Question: I keep getting this error when I try to build my project which uses reachability (the error only came up after I tried to implement reachability):

I read some other posts on the internet but nothing seemed to work. I added SystemConfiguration.framework (project, build phases, +), but that didn't work (I had already added it when the error came up). Here's how I implement the files:
'''
#import <UIKit/UIKit.h>
#import "Reachability.h"
@interface catalogDetailView : UIViewController{
}
-(void)checkNetwork;
@end
'''
Then in the .m:
'''
#import "catalogDetailView.h"
-(void)checkNetwork{
if ([self reachable]) {
NSLog(@"Connected to Network");
}
else {
NSLog(@"Connection Failed");
}
}
-(BOOL)reachable {
Reachability *r = [Reachability reachabilityWithHostName:@"apple.com"];
NetworkStatus internetStatus = [r currentReachabilityStatus];
if(internetStatus == NotReachable) {
return NO;
}
return YES;
}
'''
So if you could help that would be amazing!! Thanks ;)
Luke
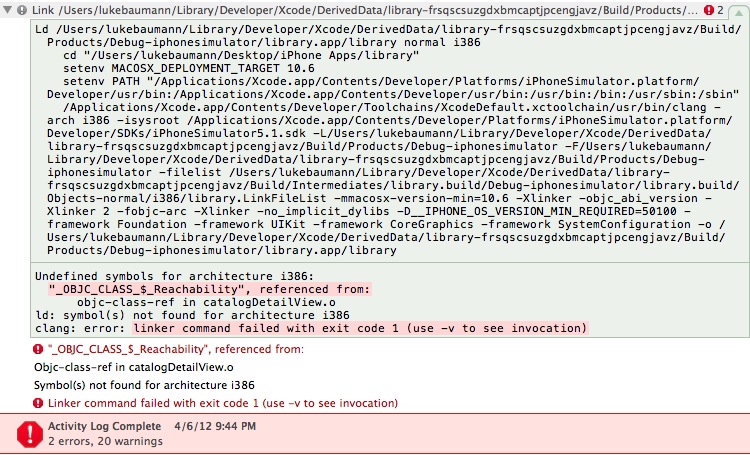
Answer: You need to add 'Reachability.m' to your target's "Compile Sources" build phase.
One way to do it:
1. Select Reachability.m in the project navigator, on the left side of the Xcode window. If you don't see it, choose the menu View > Navigators > Show Project Navigator.
2. Show the file inspector on the right side of the Xcode window. View > Utilities > Show File Inspector.
3. In the Target Membership section, check the checkbox next to your target.